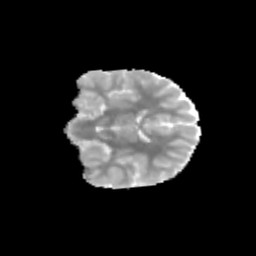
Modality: MD
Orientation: coronal
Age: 9
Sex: female
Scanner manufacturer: siemens
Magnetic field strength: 3 T
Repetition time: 3.8 s
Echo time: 0.07 s